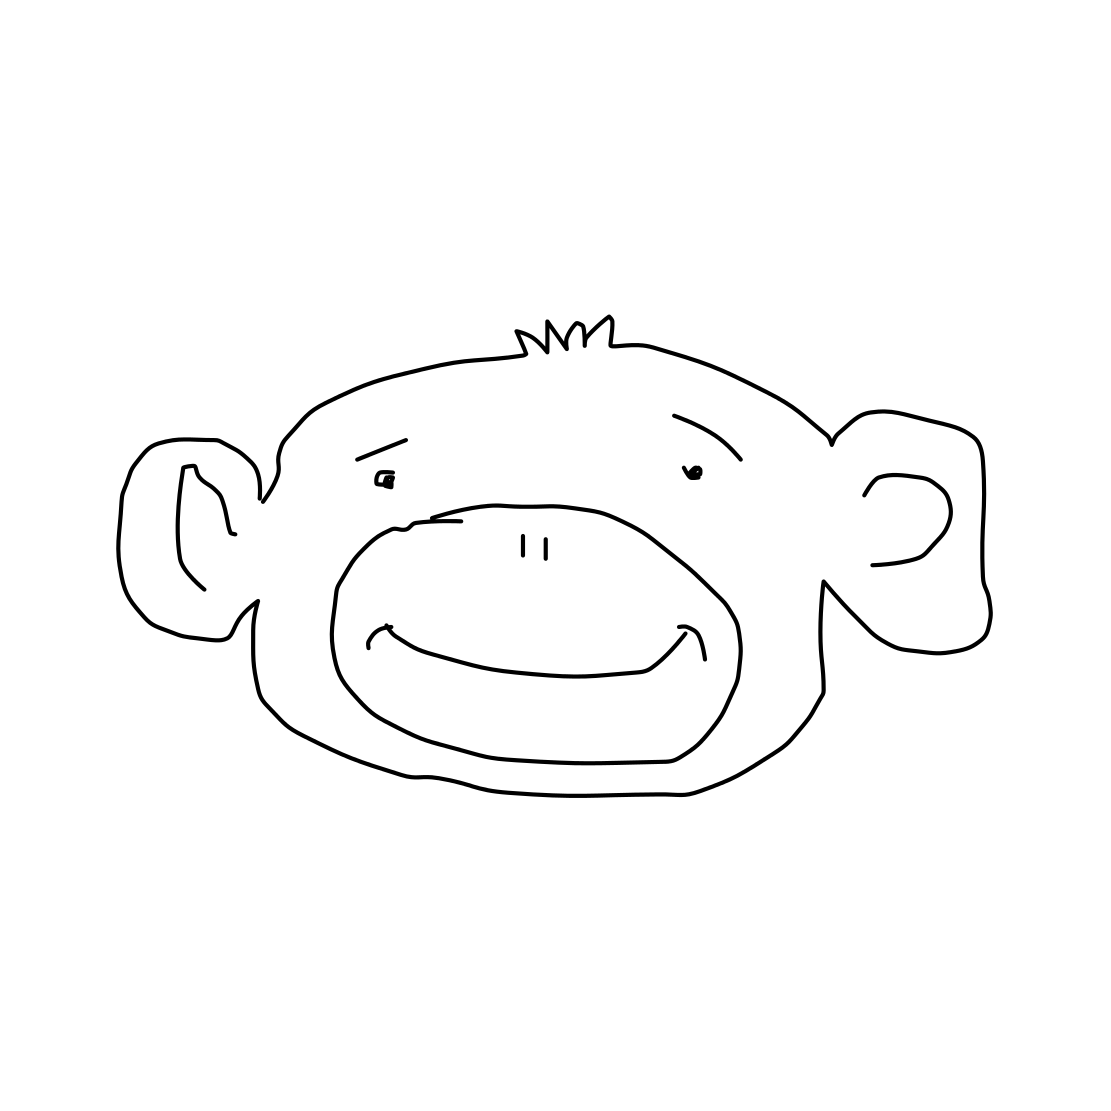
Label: monkey